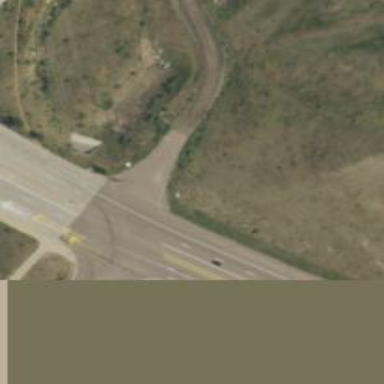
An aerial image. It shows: Secondary road with separate asphalt sidewalks.